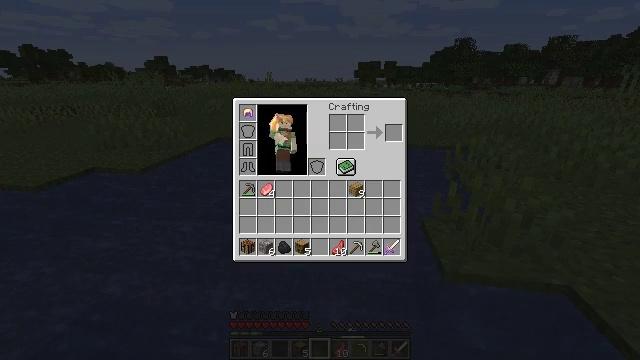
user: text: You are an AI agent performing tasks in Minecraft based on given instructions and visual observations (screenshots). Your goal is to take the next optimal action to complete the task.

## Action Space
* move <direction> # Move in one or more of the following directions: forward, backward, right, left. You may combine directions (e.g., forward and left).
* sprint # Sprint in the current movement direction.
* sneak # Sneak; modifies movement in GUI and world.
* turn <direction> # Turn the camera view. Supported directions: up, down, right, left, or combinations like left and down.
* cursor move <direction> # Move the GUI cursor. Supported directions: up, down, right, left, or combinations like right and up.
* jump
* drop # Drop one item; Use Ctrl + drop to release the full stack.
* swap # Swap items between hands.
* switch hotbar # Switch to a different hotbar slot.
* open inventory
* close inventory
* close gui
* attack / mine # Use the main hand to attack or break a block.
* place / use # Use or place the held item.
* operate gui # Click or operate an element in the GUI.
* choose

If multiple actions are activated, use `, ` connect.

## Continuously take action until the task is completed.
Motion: motion action
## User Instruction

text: Remove an iron nugget from the inventory.
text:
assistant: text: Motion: no_op